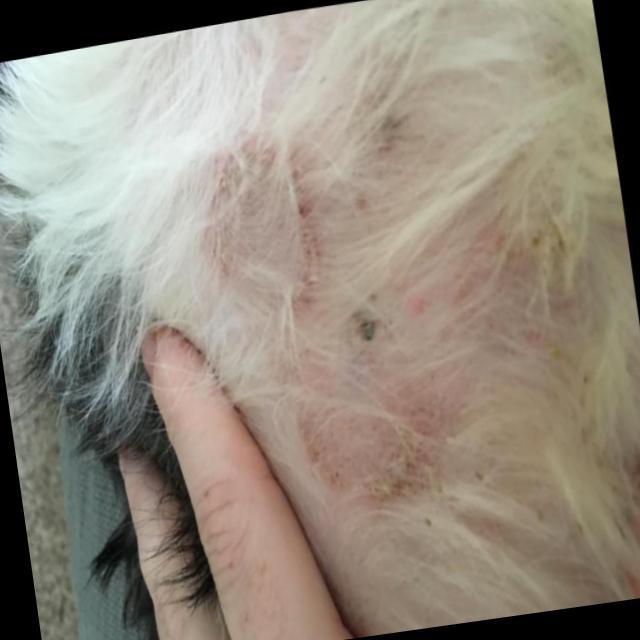
Canine ringworm (Dermatophytosis) — fungal infection caused by Microsporum or Trichophyton. Presents with circular alopecia, scaling, crusting, and broken hairs.